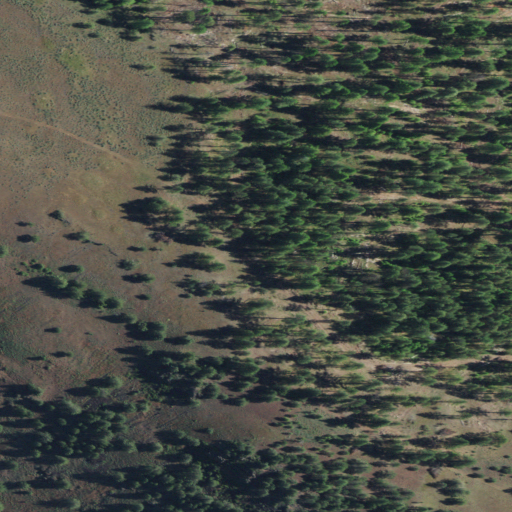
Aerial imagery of mountain in Oregon named Stalling Butte containing evergreen forest, shrub, and grassland